Question: Im not sure what i would like to do is even possible in one formula but I thought it was worth asking the question.
I have 2 tables of information, a simplified version is shown in the image below:

What I would like to do is have a formula in cell A3, A4 and A5 which checks for values in those rows. If a value exists it checks values also exist in the corresponding row in the second table in the same columns as the first table.
The example shows the result i would like to achieve. Rows A3 and A4 are correct but a value is missing from the second table in cell G11 so the formula should identify row A5 as having an error.
Hope this makes sense. If you need more info let me know.
Thanks.
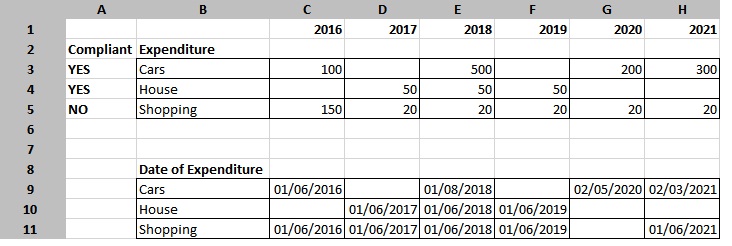
Answer: Put this formula in A3 and drag down as fas as needed:
'''
=IF(PRODUCT(--((C3:H3<>"")=(C8:H8<>""))),"Yes","No")
'''
Please Note, that this is an . When you put this formula in A2, you don't ommit it like usual, with pressing 'Enter' but you have to press 'Ctrl' + 'Shift' + 'Enter'